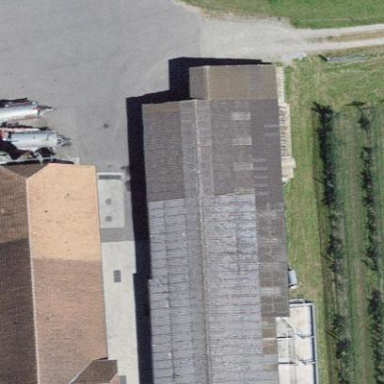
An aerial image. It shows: Rural barn.